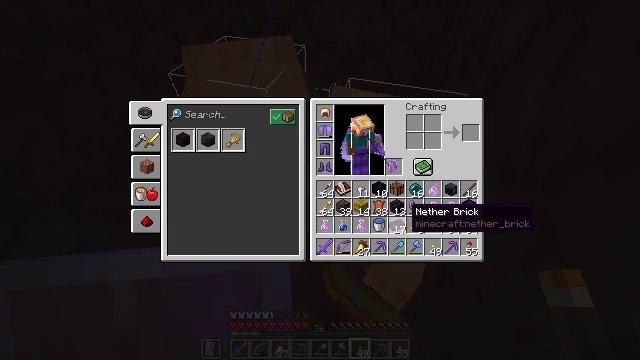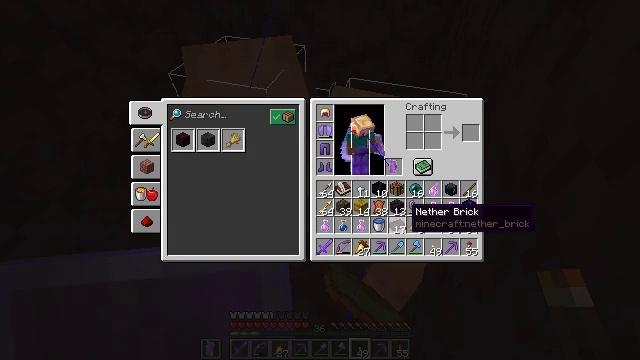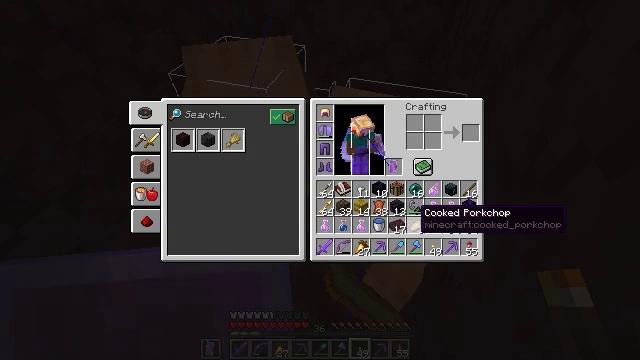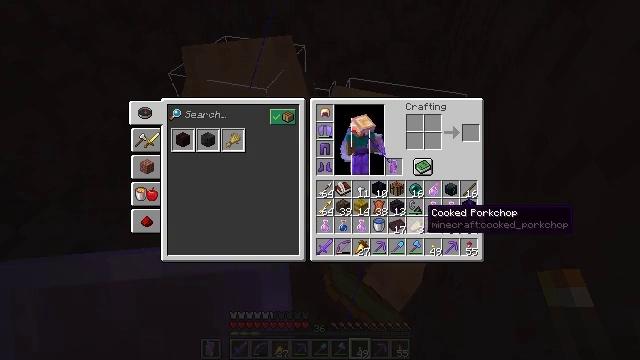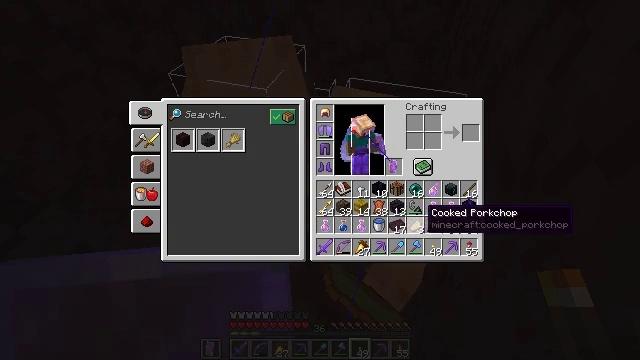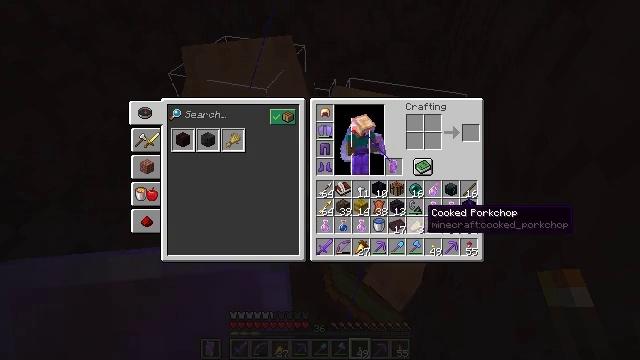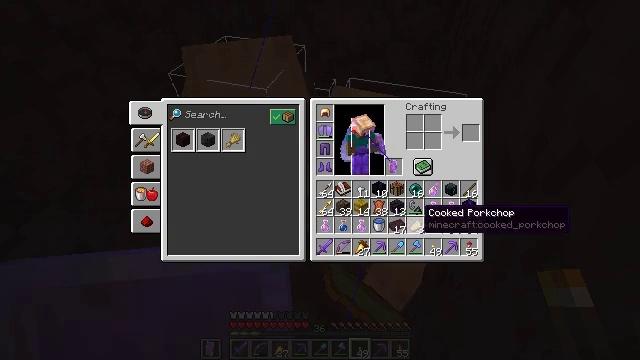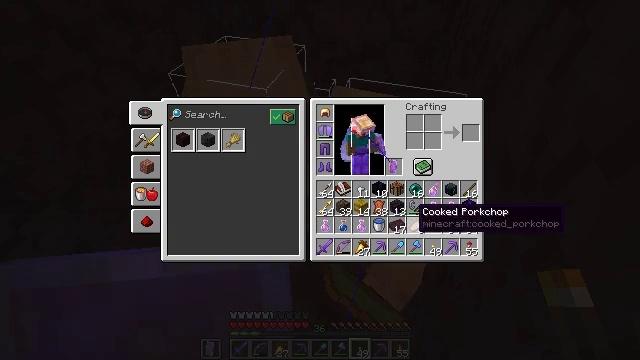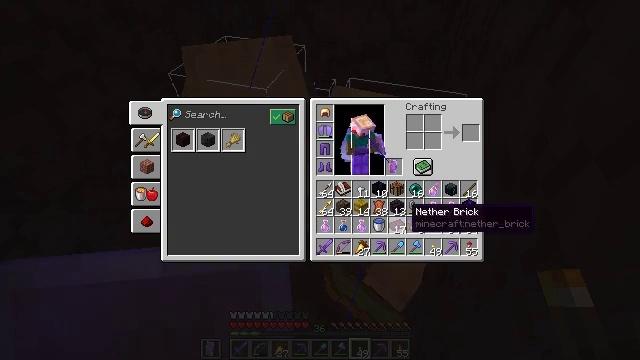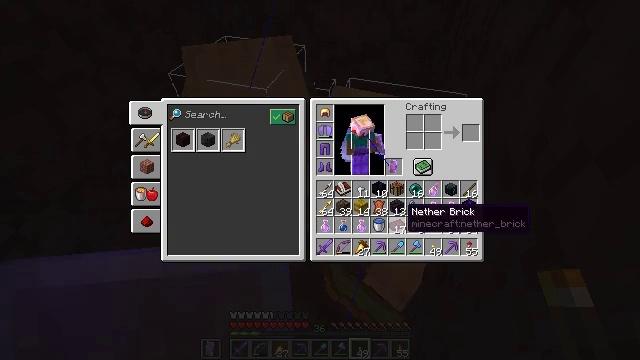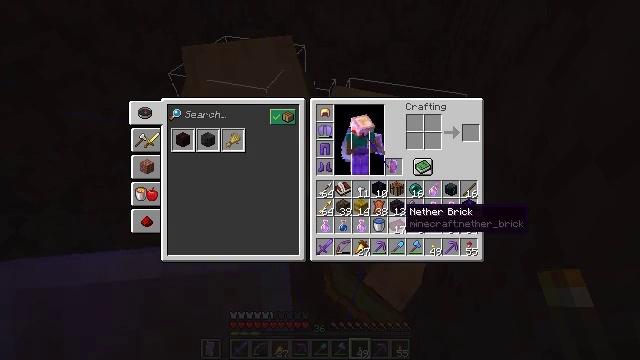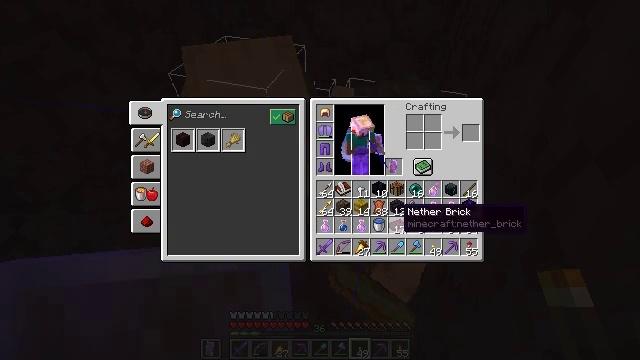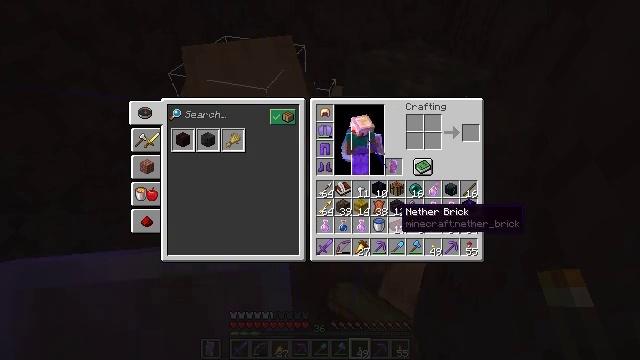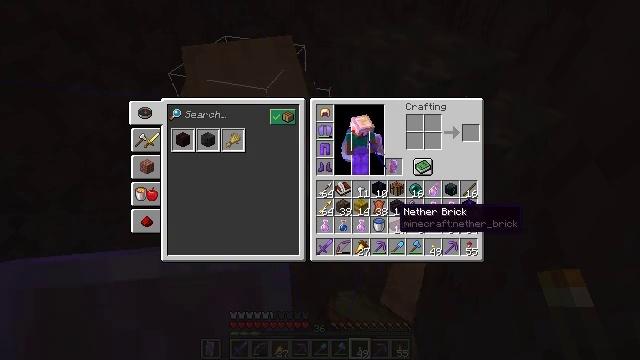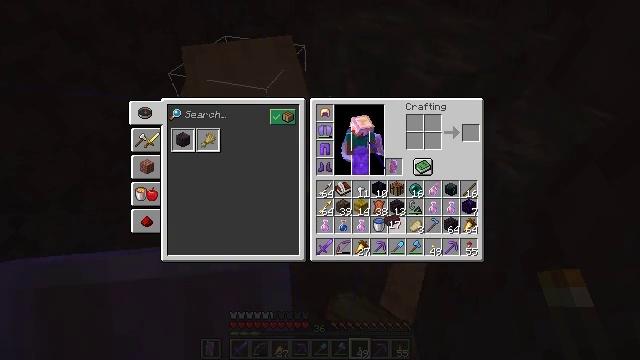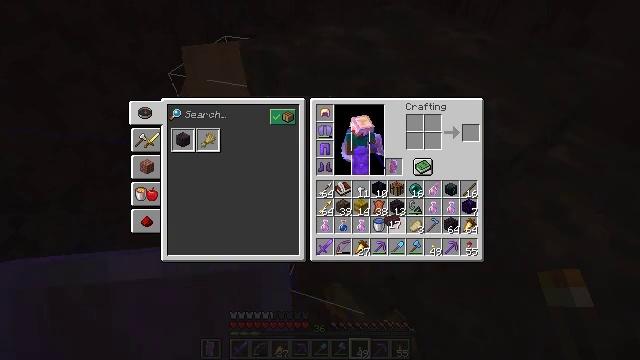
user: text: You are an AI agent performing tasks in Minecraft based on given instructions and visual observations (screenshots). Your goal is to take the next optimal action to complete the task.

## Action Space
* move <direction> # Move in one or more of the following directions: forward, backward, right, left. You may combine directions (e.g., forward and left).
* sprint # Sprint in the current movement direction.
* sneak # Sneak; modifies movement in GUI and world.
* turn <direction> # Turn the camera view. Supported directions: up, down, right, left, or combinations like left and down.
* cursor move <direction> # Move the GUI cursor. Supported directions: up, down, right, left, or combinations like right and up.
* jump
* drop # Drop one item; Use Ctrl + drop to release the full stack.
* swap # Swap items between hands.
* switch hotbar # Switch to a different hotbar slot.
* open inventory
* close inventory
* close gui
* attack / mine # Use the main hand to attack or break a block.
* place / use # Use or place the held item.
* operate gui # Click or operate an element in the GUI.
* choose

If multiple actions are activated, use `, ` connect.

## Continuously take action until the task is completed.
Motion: motion action
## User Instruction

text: Drop a nether brick.
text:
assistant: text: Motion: no_op
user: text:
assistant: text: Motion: cursor move right
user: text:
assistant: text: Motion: cursor move right
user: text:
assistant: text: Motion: no_op
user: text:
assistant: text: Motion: no_op
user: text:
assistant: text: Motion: no_op
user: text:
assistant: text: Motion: no_op
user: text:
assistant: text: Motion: cursor move left
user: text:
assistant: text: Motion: no_op
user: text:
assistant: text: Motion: no_op
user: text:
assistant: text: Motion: no_op
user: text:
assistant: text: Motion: no_op
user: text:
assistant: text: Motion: no_op
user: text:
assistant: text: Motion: operate gui
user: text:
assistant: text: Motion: operate gui
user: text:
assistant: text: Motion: operate gui
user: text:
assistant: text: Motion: cursor move right
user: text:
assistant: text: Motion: cursor move right
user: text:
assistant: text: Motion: cursor move right and up
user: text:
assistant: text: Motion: cursor move right and up
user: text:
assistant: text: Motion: cursor move right
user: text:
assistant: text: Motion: cursor move right
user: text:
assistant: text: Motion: no_op
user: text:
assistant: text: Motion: no_op
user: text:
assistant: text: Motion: no_op
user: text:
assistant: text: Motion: no_op
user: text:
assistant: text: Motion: no_op
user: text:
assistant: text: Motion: operate gui
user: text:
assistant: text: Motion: operate gui
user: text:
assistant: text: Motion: operate gui